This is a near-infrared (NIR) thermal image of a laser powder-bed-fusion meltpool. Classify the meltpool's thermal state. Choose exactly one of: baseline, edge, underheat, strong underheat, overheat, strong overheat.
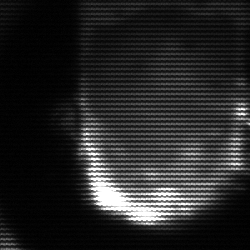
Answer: baseline